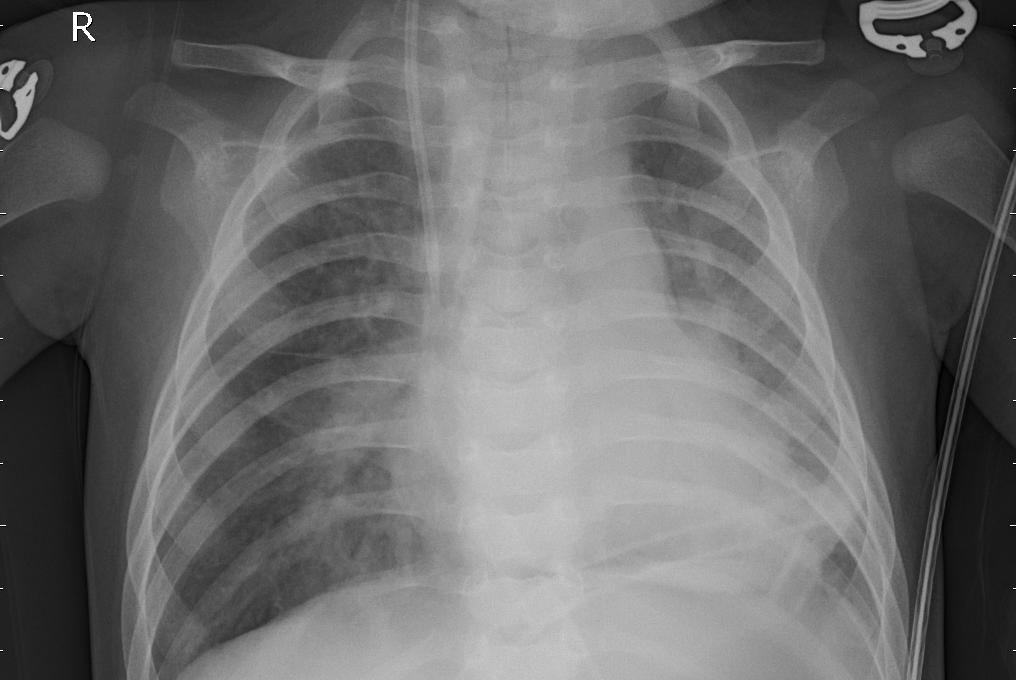
Diagnosis: PNEUMONIA